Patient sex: M
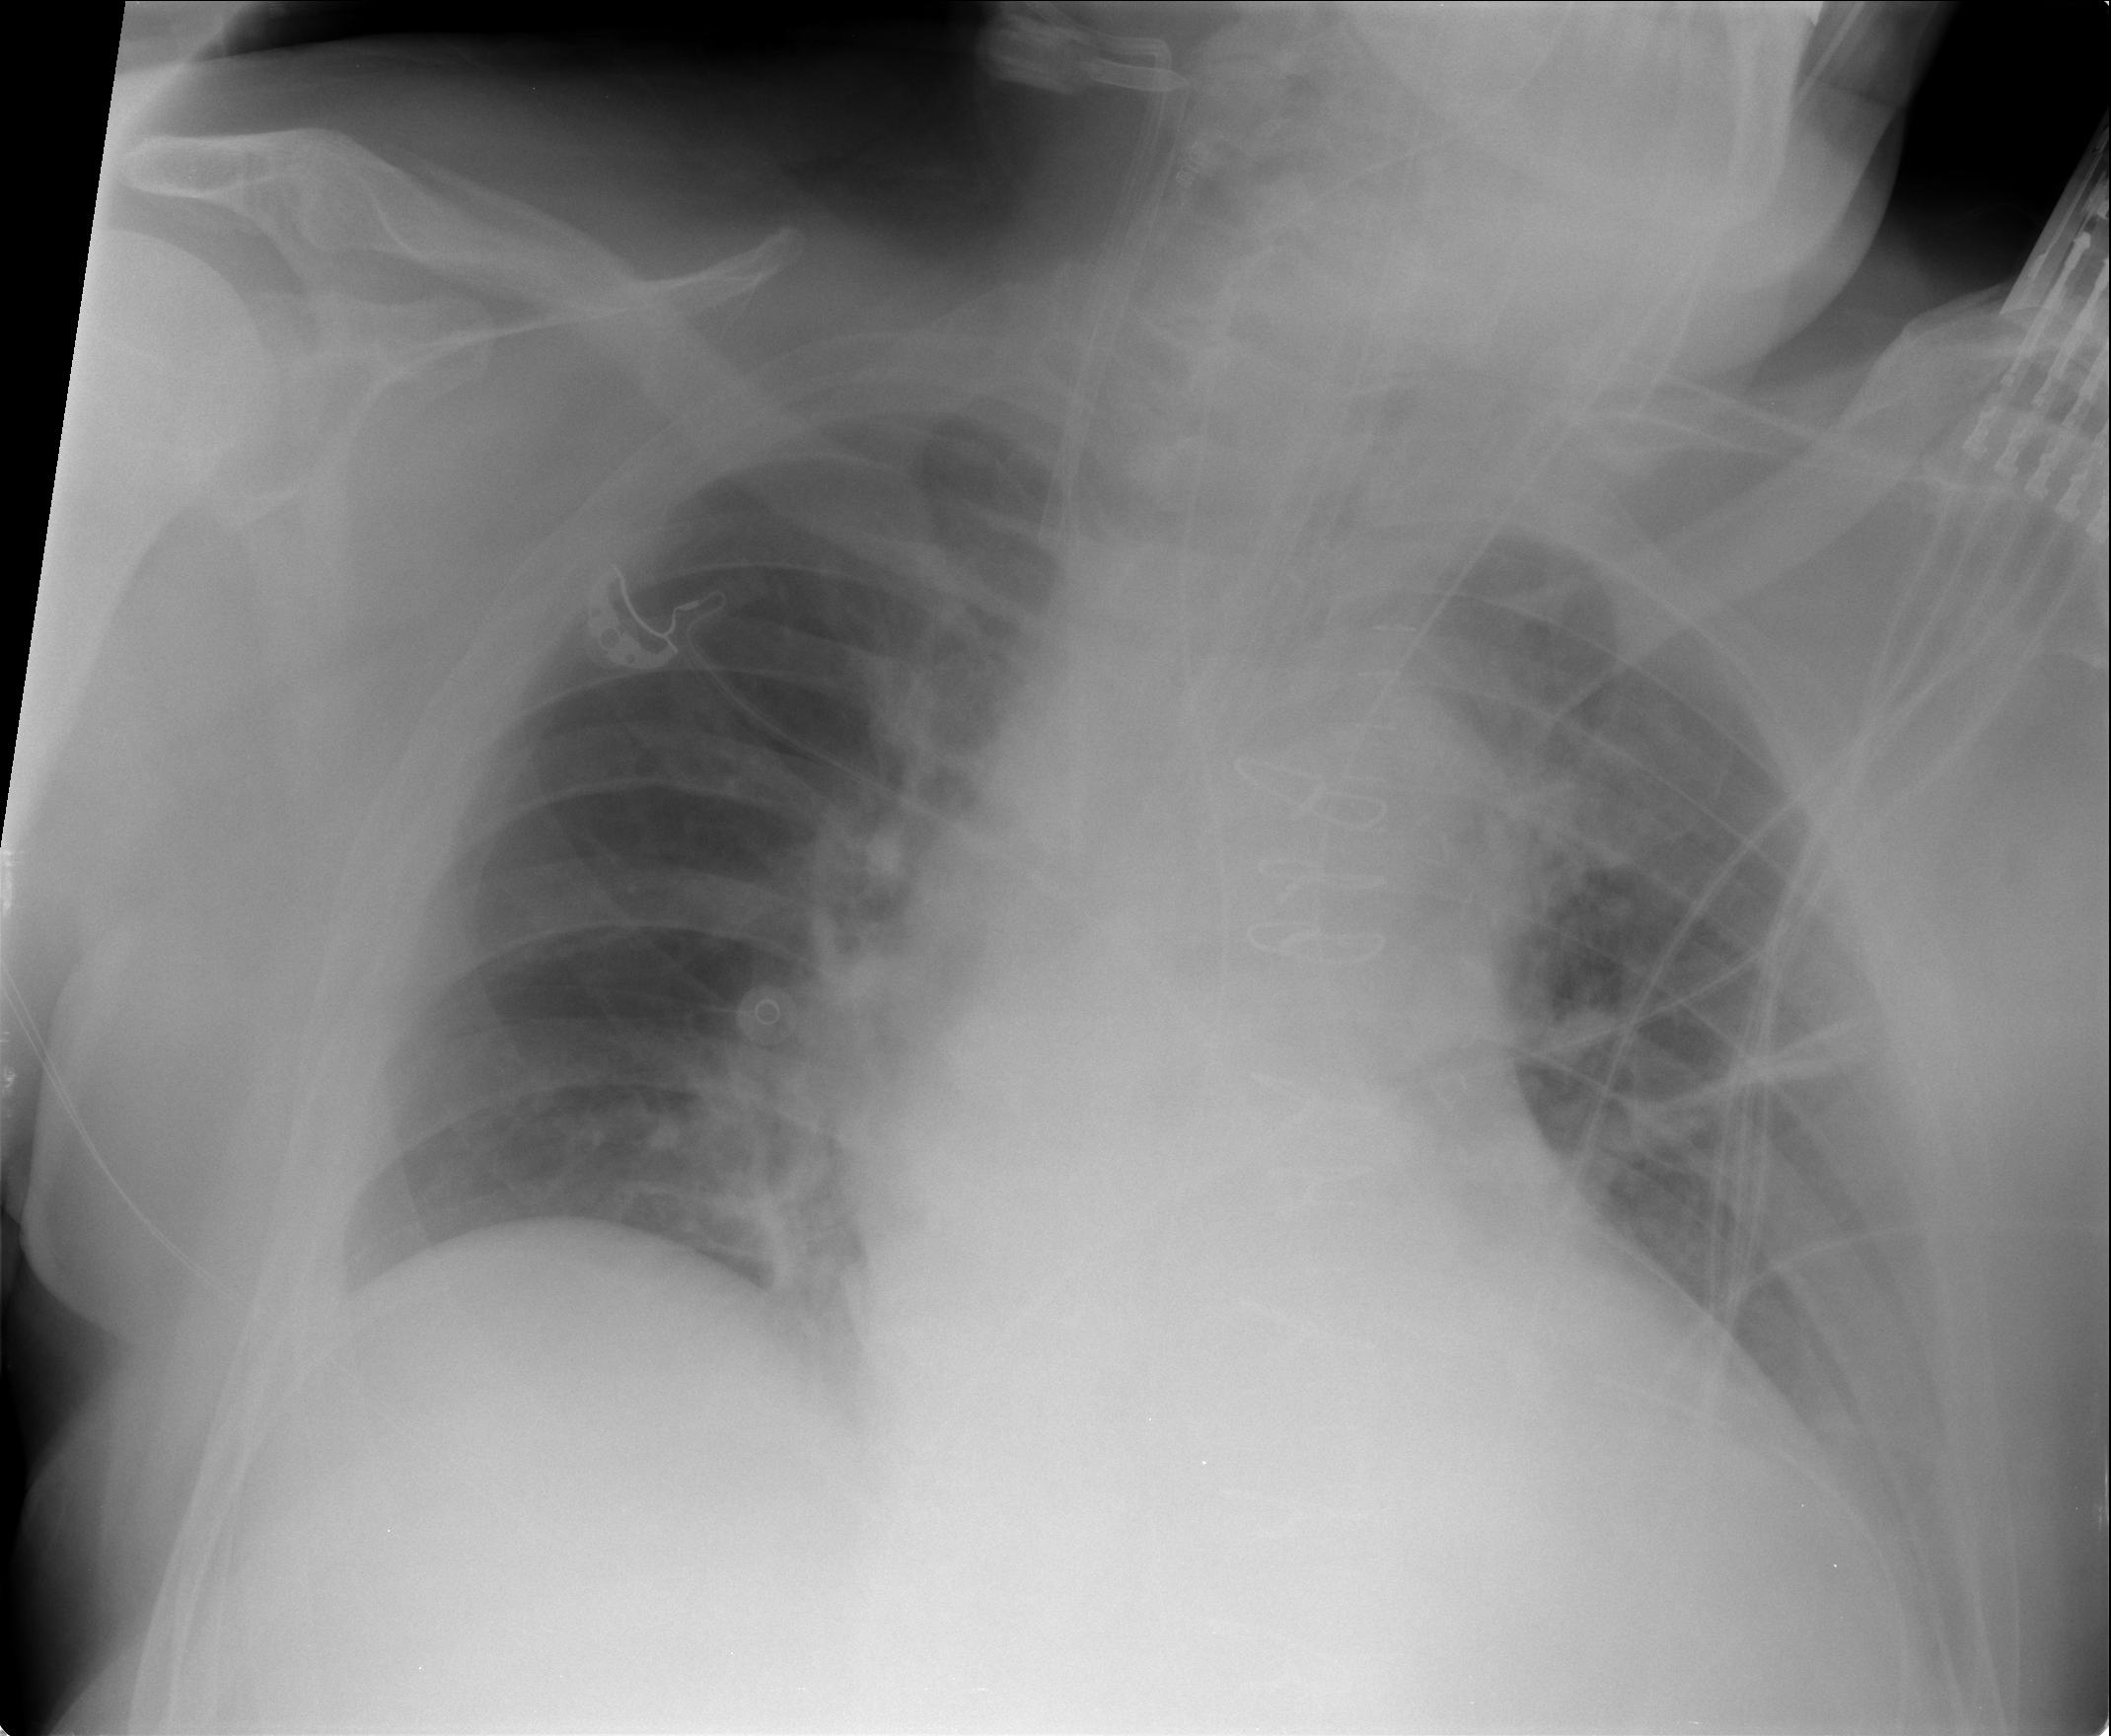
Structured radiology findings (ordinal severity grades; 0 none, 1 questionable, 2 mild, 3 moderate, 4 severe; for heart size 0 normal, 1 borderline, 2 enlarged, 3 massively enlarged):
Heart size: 2
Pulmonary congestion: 0
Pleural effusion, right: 0
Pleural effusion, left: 1
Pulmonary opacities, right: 1
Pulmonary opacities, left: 1
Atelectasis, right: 2
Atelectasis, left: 2